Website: lowes
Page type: delivery-shipping
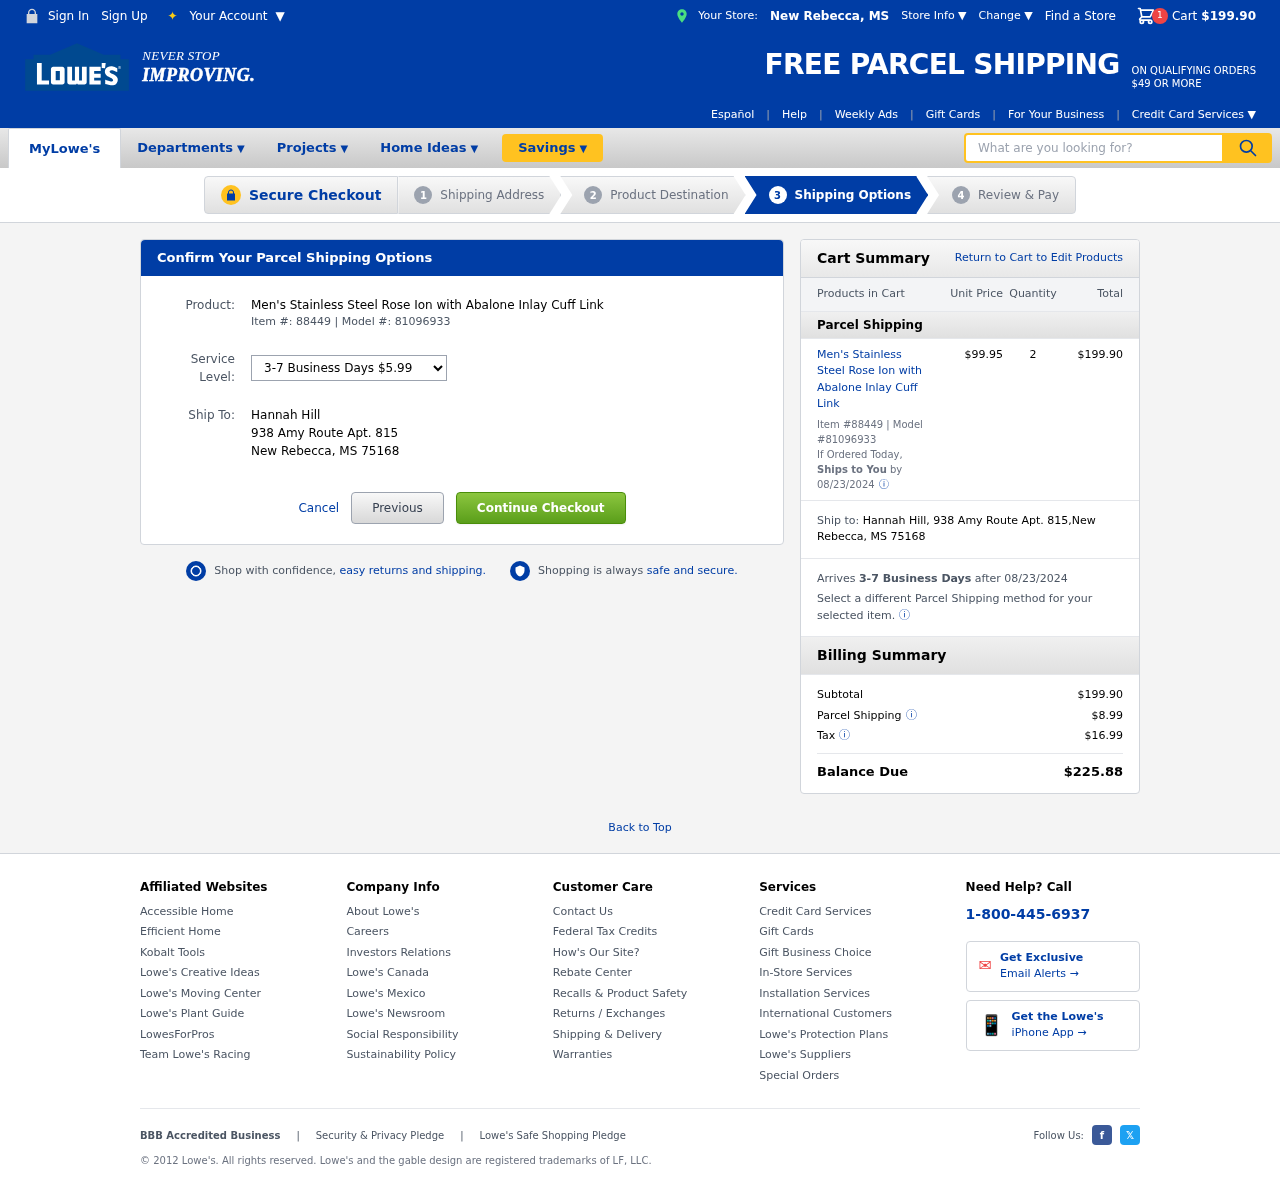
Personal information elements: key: PII_CITY
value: New Rebecca
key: PII_FULLNAME
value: Hannah Hill
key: PII_POSTCODE
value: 75168
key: PII_STATE_ABBR
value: MS
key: PII_STREET
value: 938 Amy Route Apt. 815
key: PII_FULLNAME2
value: Hannah Hill
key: PII_STREET2
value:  938 Amy Route Apt. 815
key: PII_CITY2
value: New Rebecca
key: PII_STATE_ABBR2
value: MS
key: PII_POSTCODE2
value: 75168
Product elements: key: PRODUCT1_NAME
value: Men's Stainless Steel Rose Ion with Abalone Inlay Cuff Link
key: PRODUCT1_PRICE
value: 99.95
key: PRODUCT1_QUANTITY
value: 2
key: PRODUCT1_ITEM_NUMBER
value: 88449
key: PRODUCT1_MODEL_NUMBER
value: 81096933
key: PRODUCT1_NAME2
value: Men's Stainless Steel Rose Ion with Abalone Inlay Cuff Link
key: PRODUCT1_ITEM_NUMBER2
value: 88449
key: PRODUCT1_MODEL_NUMBER2
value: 81096933
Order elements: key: ORDER_SUBTOTAL
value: $199.90
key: ORDER_DELIVERY_DATE
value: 08/23/2024
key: ORDER_ITEM_TOTAL
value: $199.90
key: ORDER_DELIVERY_DATE2
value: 08/23/2024
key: ORDER_SHIPPING_COST
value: $8.99
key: ORDER_TAX
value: $16.99
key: ORDER_TOTAL
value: $225.88
Search elements: key: HEADER_SEARCH
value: What are you looking for?